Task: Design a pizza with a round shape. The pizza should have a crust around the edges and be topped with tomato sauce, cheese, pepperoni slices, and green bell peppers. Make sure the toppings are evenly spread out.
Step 268:
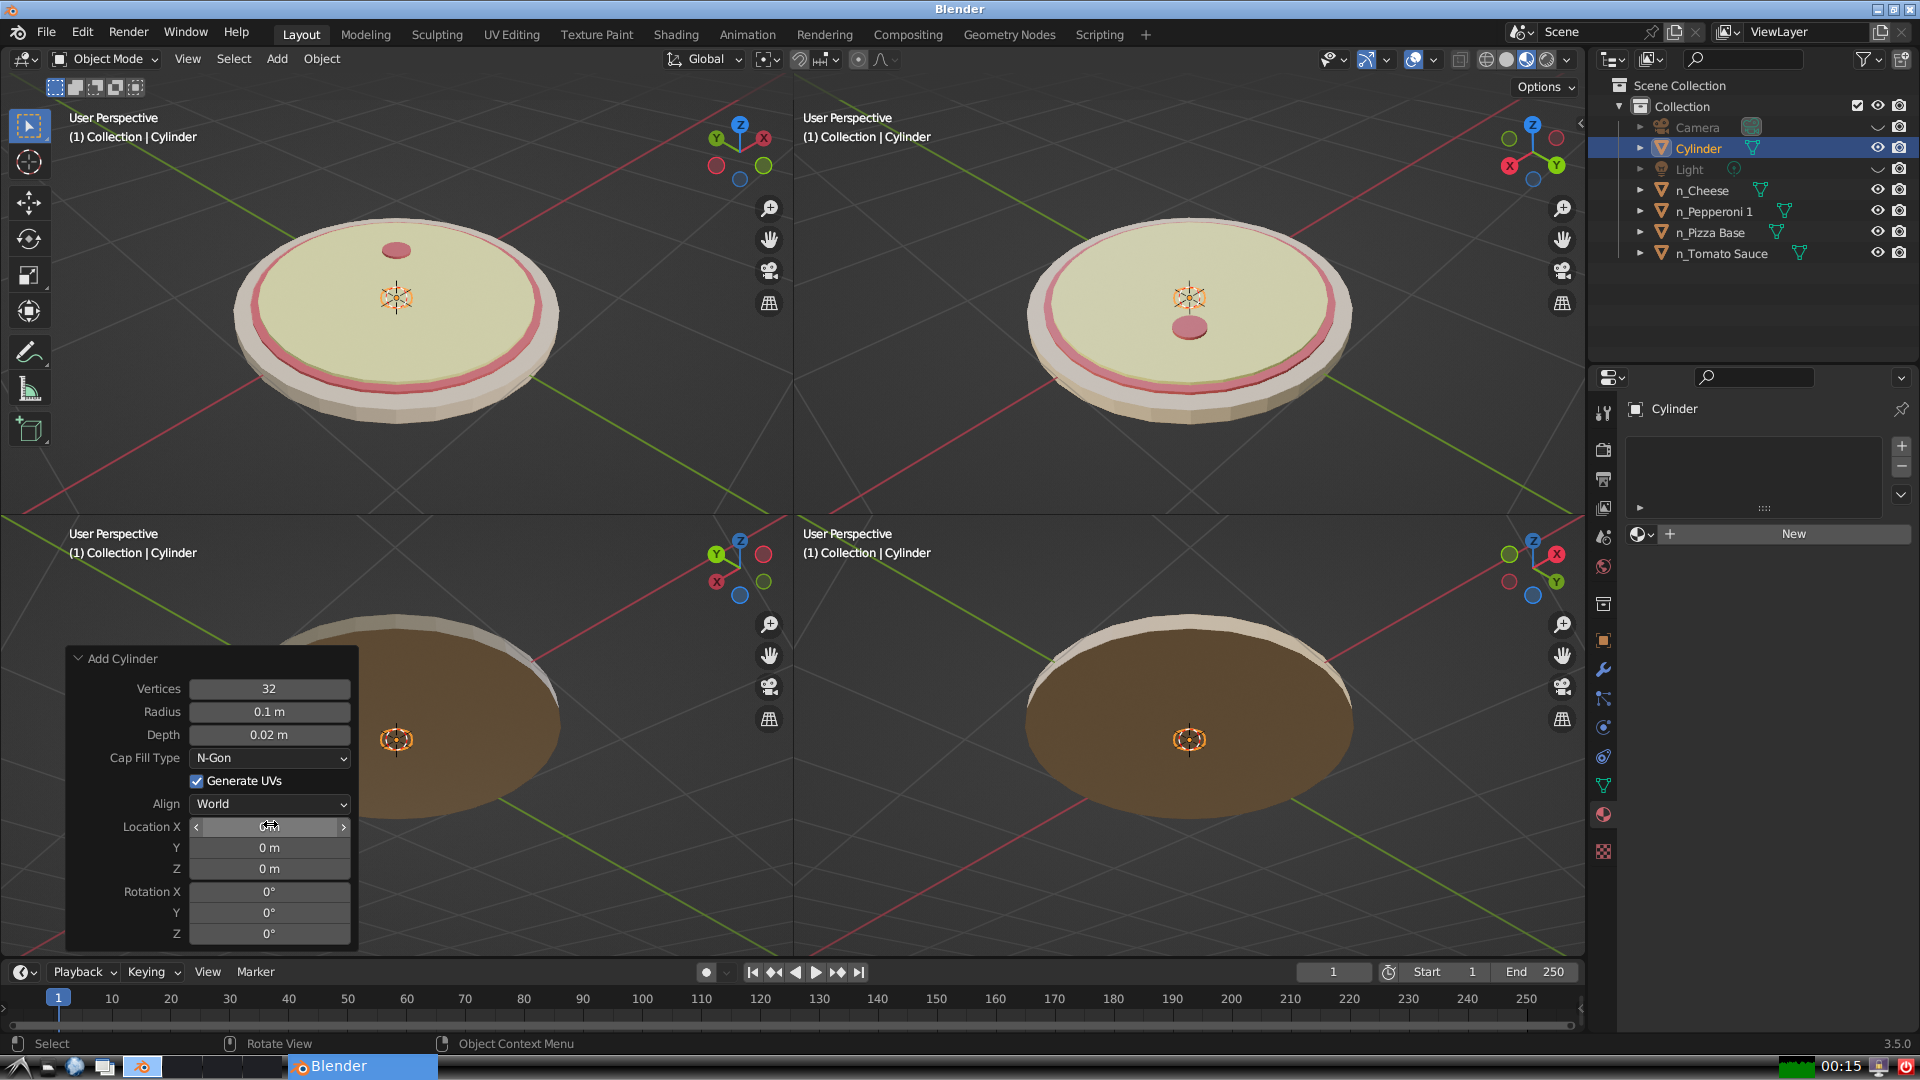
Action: click: no